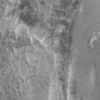
Label: not_dusty